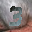
Label: 3